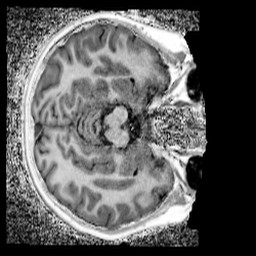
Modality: UNIT1_denoised
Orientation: axial
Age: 10
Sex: female
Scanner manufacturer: siemens
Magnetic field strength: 3 T
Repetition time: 4 s
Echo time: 0.00299 s